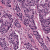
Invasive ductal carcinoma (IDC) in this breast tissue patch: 1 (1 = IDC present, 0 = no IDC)